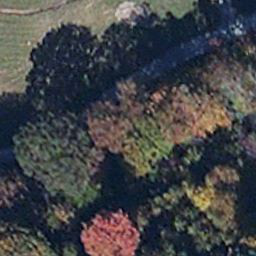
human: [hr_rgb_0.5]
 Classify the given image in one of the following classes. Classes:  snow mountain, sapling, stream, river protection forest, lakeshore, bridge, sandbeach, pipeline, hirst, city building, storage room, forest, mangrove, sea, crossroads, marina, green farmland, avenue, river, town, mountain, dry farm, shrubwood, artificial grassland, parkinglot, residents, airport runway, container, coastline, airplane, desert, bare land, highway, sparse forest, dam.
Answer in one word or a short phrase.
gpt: mangrove